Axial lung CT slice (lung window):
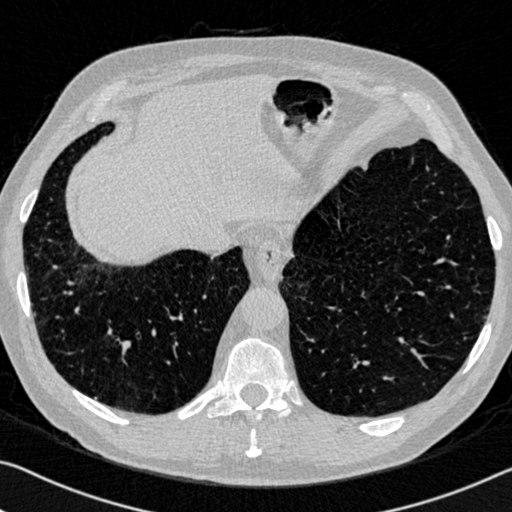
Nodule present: no